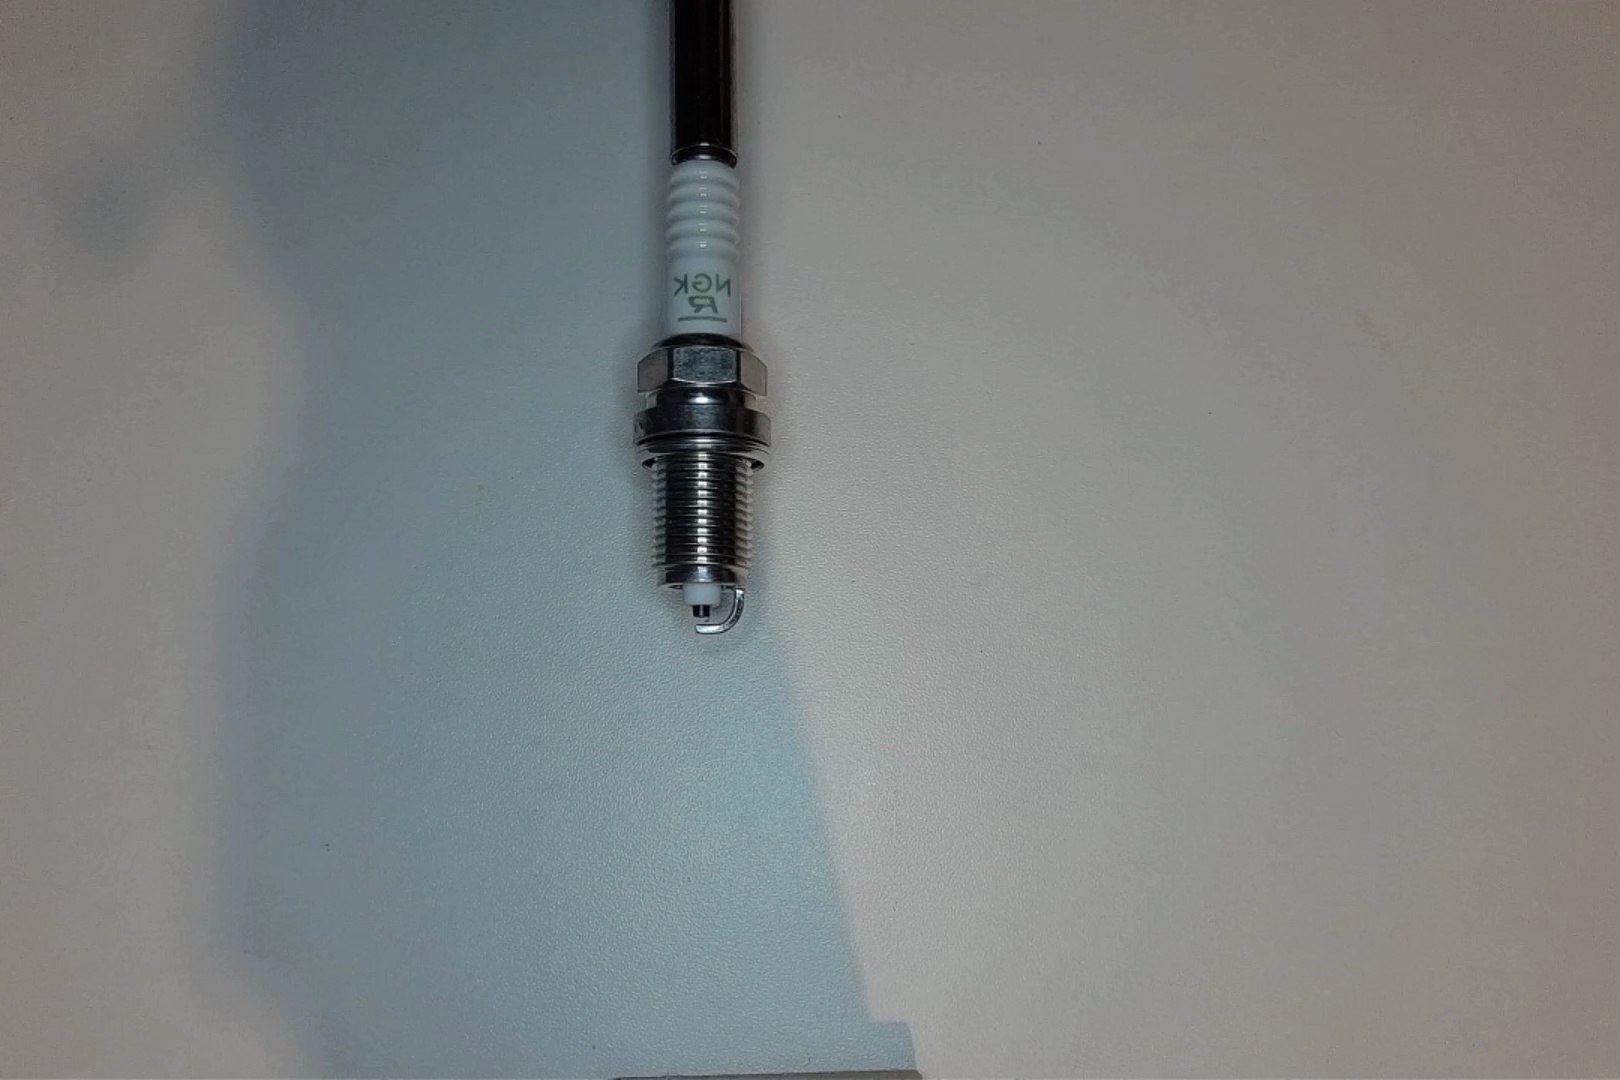
Label: no anomaly